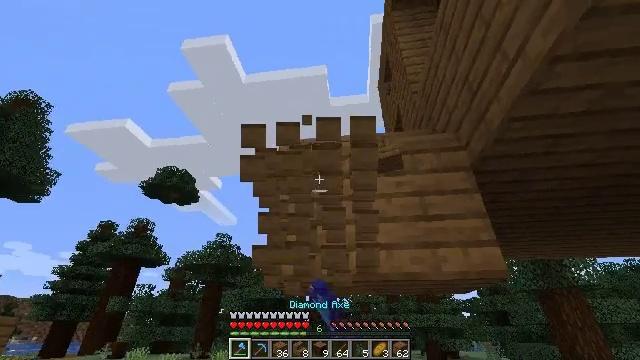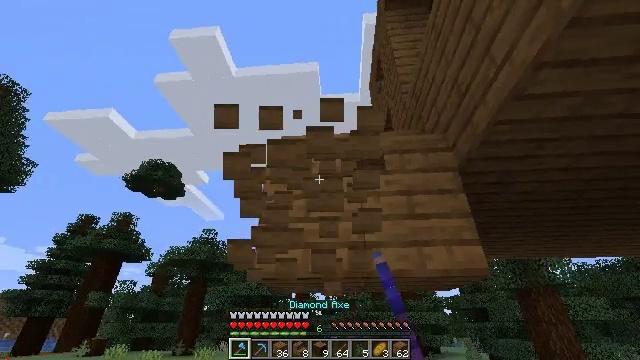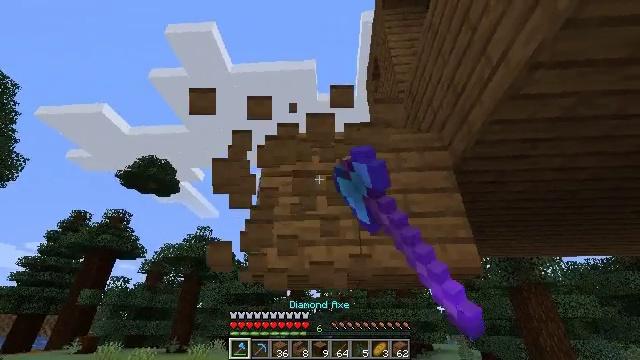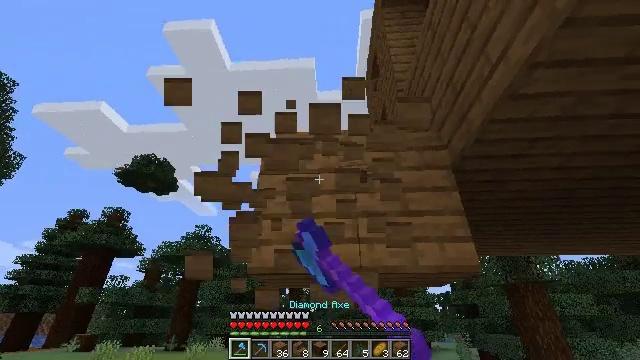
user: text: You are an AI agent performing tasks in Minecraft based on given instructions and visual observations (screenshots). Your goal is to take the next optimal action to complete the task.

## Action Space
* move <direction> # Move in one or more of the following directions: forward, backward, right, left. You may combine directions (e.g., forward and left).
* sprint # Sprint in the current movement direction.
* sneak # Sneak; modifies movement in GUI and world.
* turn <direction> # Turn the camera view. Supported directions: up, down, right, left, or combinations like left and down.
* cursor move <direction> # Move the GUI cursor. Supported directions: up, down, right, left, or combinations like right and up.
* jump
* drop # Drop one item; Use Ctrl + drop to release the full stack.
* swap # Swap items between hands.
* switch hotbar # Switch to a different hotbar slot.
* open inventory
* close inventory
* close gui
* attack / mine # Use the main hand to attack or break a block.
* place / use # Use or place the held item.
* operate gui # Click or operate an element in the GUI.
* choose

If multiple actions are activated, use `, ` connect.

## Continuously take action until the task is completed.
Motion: motion action
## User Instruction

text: Mine the spruce stairs block.
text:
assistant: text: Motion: turn right, attack / mine
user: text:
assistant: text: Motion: turn right, attack / mine
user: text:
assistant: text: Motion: attack / mine
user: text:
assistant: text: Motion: attack / mine